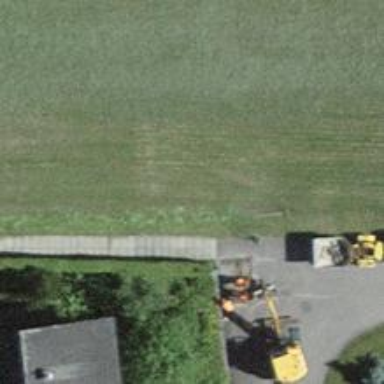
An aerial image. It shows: Road with steps.